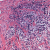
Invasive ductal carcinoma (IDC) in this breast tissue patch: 0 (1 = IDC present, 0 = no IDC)